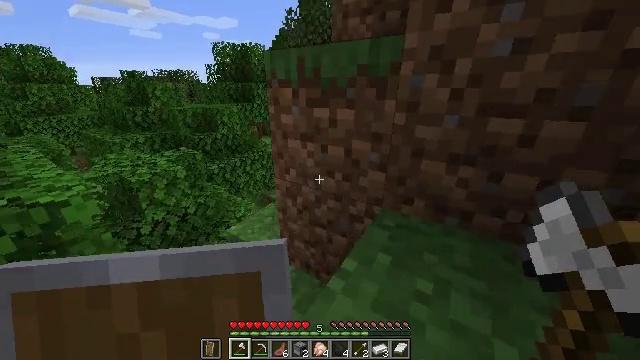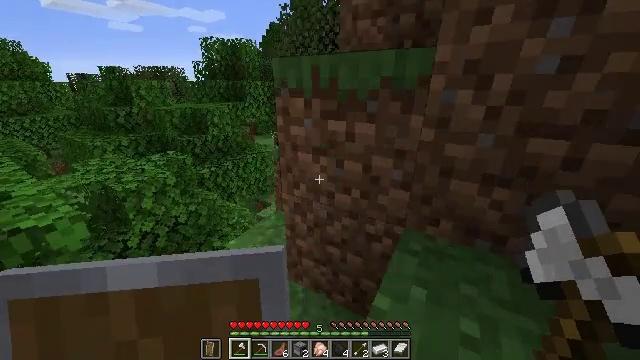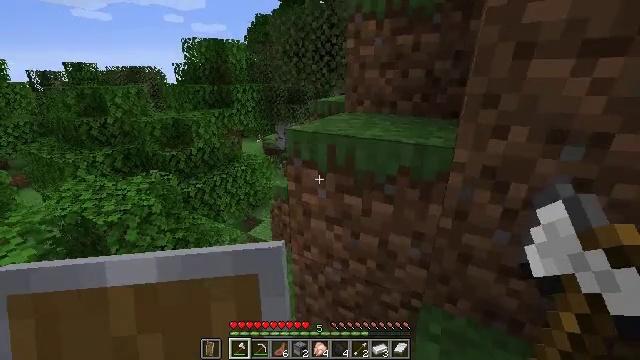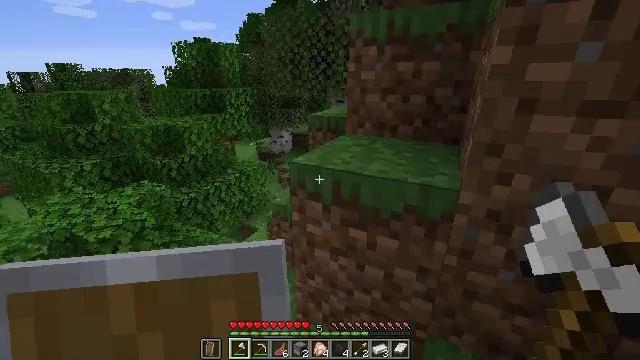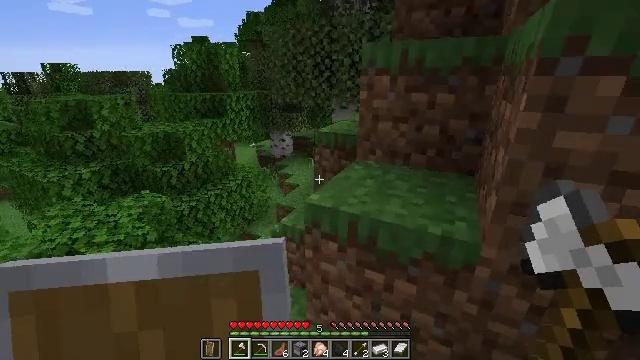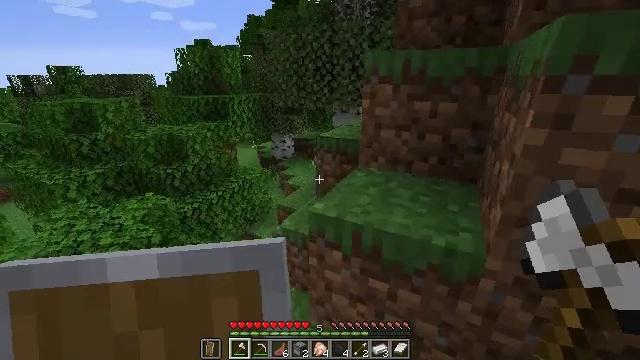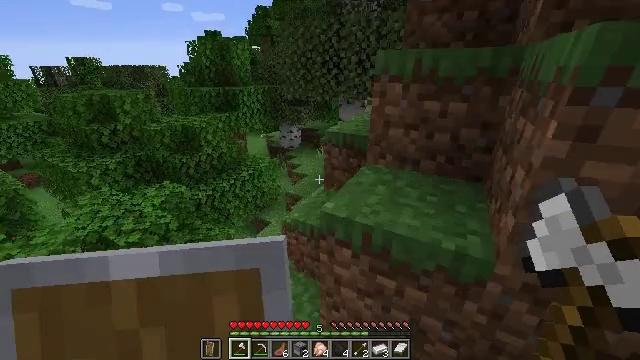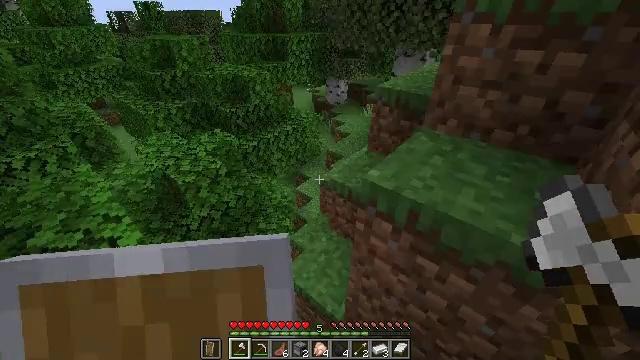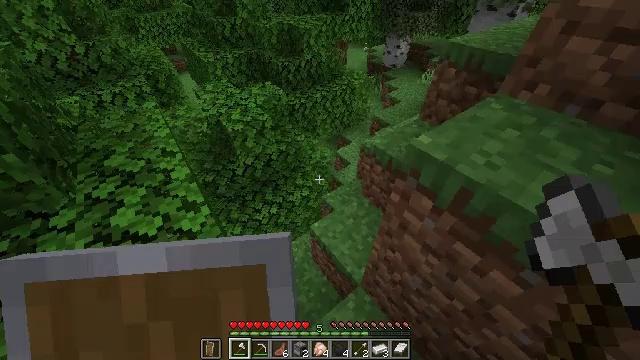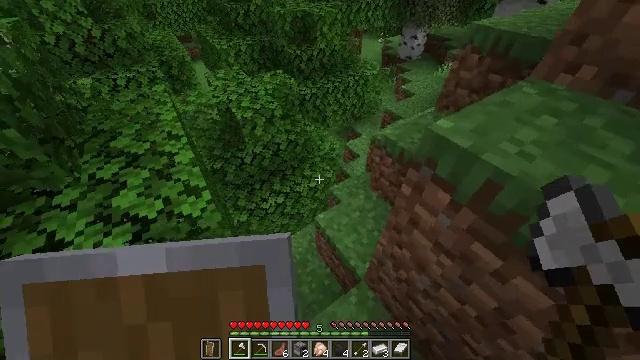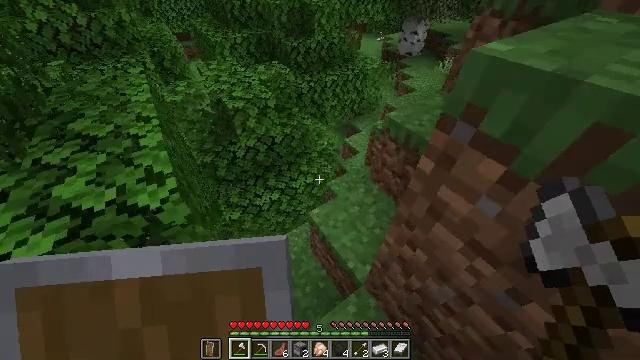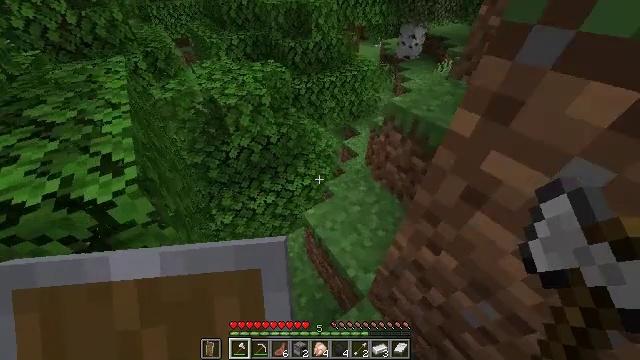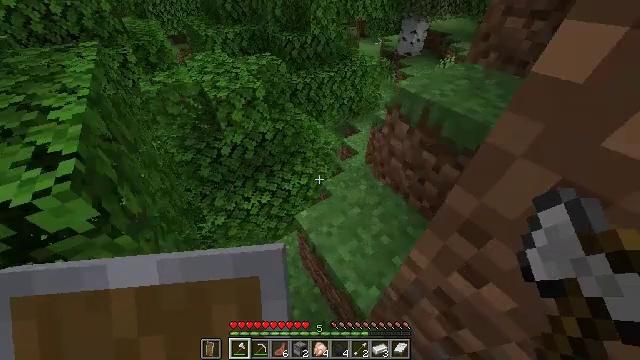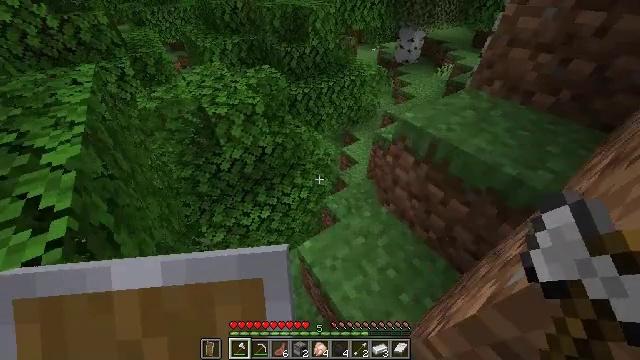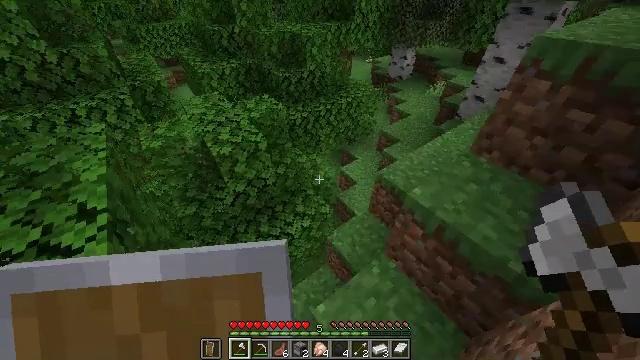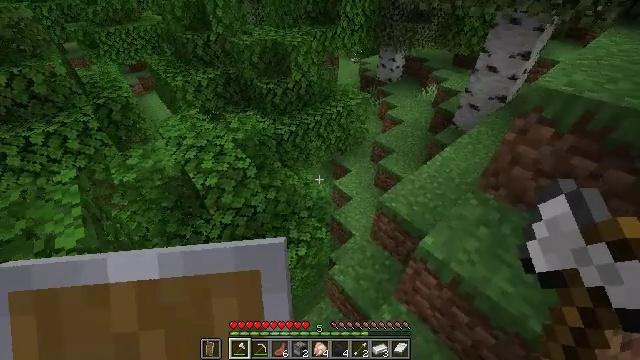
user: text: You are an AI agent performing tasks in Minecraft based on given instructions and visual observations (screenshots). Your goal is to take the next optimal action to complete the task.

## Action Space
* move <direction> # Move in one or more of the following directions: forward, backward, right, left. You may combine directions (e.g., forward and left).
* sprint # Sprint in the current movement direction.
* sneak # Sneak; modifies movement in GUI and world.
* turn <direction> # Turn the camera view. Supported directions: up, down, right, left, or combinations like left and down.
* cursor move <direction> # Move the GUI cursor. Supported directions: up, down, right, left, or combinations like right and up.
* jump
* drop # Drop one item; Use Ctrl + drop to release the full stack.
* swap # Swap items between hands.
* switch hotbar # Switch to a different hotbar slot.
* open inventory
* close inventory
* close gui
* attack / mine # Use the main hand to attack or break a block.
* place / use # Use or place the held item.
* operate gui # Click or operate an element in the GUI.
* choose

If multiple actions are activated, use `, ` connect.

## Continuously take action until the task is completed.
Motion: motion action
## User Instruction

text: Gather sugar cane for crafting.
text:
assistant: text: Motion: move forward, sprint, turn right, jump
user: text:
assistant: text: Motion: move forward, sprint, turn right, jump
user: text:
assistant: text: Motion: move forward, sprint, turn right, jump
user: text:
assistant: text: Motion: move forward, sprint, jump
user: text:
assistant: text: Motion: move forward and move right, sprint, jump
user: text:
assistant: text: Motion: move forward and move right, sprint, turn left and down, jump
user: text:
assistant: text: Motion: move forward and move right, sprint, turn left and down, jump
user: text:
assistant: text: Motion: move forward and move right, sprint, turn left and down, jump
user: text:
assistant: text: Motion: move forward, sprint, turn left and down, jump
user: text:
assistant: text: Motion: move forward, sprint, jump
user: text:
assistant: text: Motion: move forward, sprint, turn up, jump
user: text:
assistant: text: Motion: move forward, sprint, jump
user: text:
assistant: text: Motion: move forward, sprint, jump
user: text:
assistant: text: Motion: move forward, sprint, turn right and up, jump
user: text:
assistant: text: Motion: move forward, sprint, turn right and up, jump
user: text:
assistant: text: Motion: move forward, sprint, turn right, jump
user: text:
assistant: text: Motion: move forward, sprint, turn right and up, jump
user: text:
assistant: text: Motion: move forward, sprint, turn right, jump
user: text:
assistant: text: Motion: move forward, sprint, turn right, jump
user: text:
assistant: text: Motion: move forward, sprint, turn right, jump
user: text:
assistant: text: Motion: move forward, sprint, turn right, jump
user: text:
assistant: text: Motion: move forward, sprint, turn right and up, jump
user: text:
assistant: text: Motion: move forward, sprint, turn right and up, jump
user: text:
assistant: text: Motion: move forward, sprint, turn right and up, jump
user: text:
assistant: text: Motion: move forward, sprint, turn right and up, jump
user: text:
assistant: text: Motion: move forward, sprint, turn right and up, jump
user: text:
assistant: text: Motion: move forward, sprint, turn right and up, jump
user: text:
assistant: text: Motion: move forward, sprint, turn up, jump
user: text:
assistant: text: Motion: move forward, sprint, jump
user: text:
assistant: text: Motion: move forward, sprint, jump